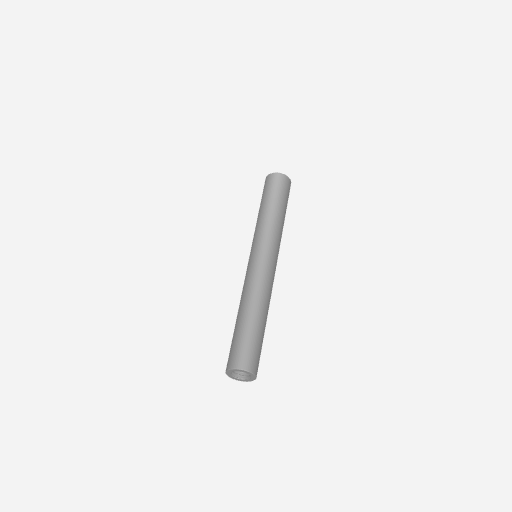
Part: Standoff6OD48